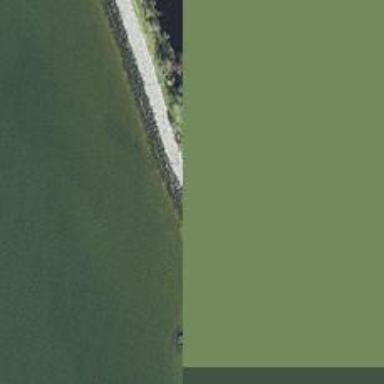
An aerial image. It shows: Breakwater structure.